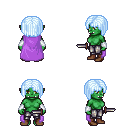
a pixel art fantasy rpg character, female body template, orc, green skin, lavender cape, metal pants, white cyan pageboy hairstyle, white cloth bracers, brown shoes, dagger, four views (front, back, left, right), 2x2 character sprite sheet, small pixel art, hard edges, no anti-aliasing